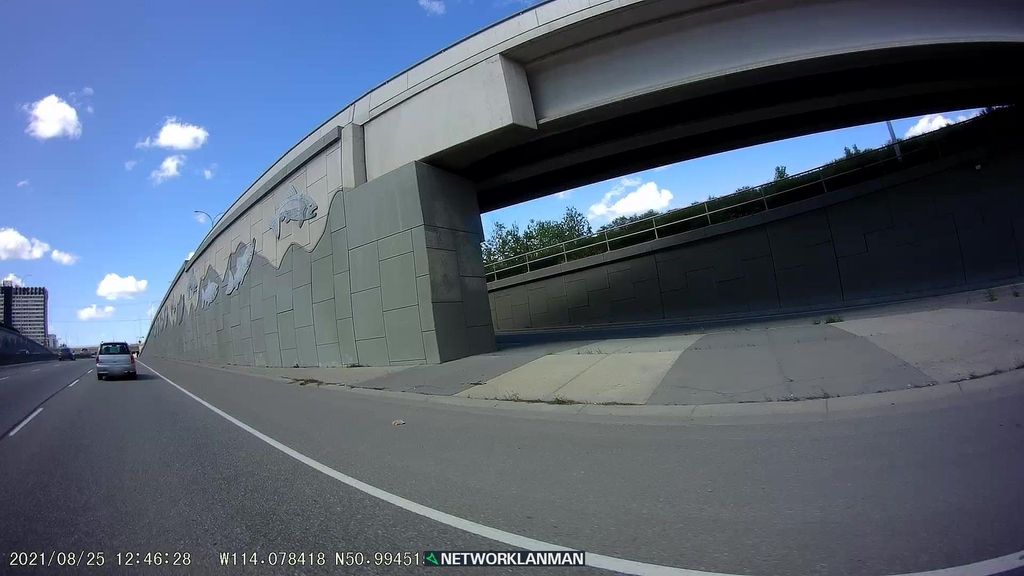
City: calgary